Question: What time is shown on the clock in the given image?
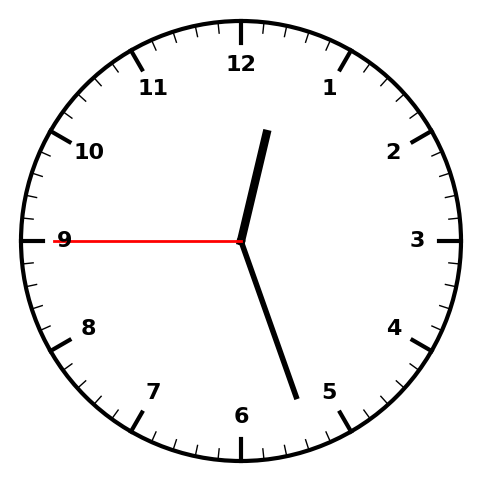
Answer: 12:26:45